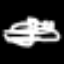
Label: octagon